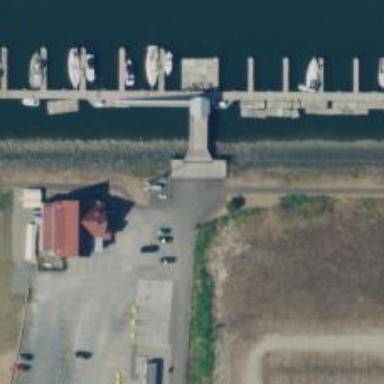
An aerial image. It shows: Man-made pier.